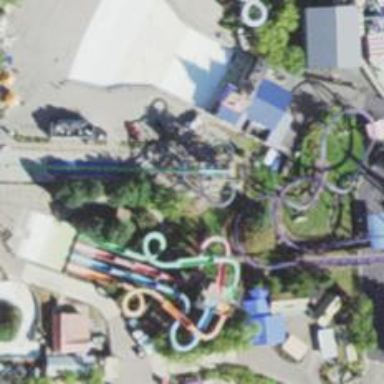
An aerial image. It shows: Water slide attraction.